Interaction volume radius: 5 \u00c5
Interaction volume height: 15 \u00c5
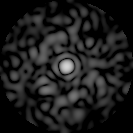
Disorder parameter: 0.8263